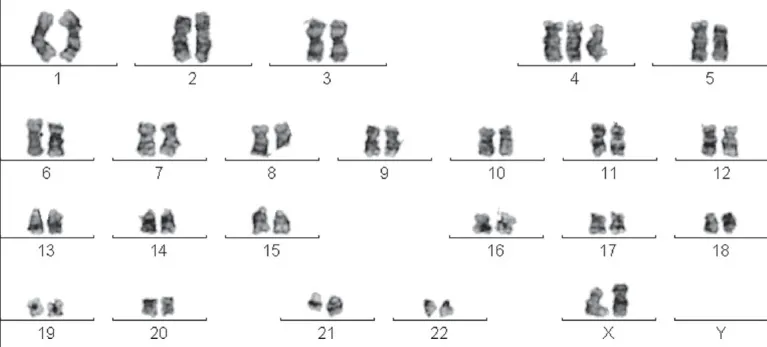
Cytogenetic result of unstimulated bone marrow samples showing 47,XX, +4, t(8;21) in all metaphase plates.
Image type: radiology (scintigraphy)